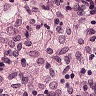
Metastatic tissue present: no